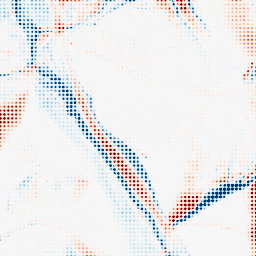
Category: morphological
Decomposition family: morphological_ellipse
Decomposition parameters: operation: average
width: 20
height: 50
Upsampling method: sinc_hamming
Upsampling parameters: scale: 8
kernel_size: 4
Upsampling scale: 8